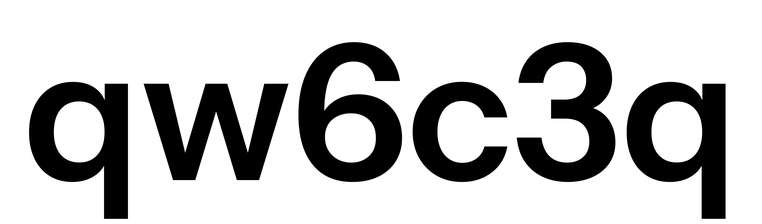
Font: InstrumentSans_SemiBold